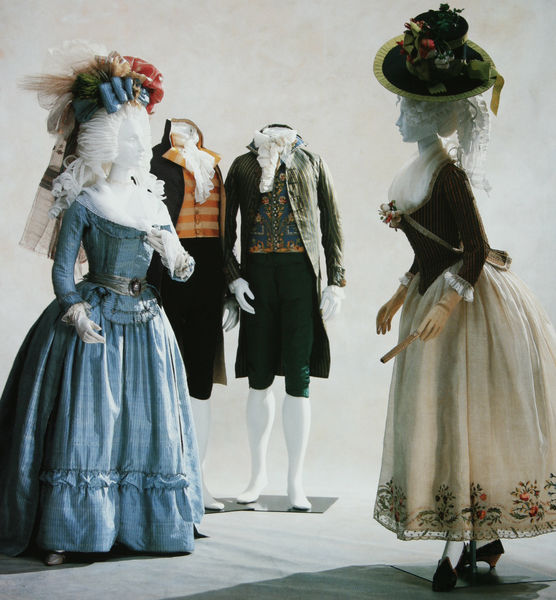
Titel: Kleid (Robe à l'anglaise); Herrenanzüge (Habit, Gilet, Culottes); Jacke (Pierrot) und Rock
Standort: Kyoto (Japan)
Institution: Kyoto Costume Institute
Schlagwörter: blau, gruppe, kopf, mann, schatten, weiß, frauen, gelb, grün, blume, blumen, braun, bunt, damen, decolte, frankreich, frau, frisur, grau, handschuh, hell, hut, hüte, kleid, kleider, licht, männer, orange, schmuck, schwarz, blüten, dame, gürtel, rot, schal, fächer, mode, muster, rock, schleife, hemd, hose, jacke, band, barock, falten, gesicht, haarschmuck, kleidung, kragen, hände, bestickt, gold, haare, kostüm, reich, stickerei, stoff, saum, schleifen, borte, dekoltee, locken, renaissance, rokoko, rosa, früchte, statue, perücke, ornage, taille, japan, mieder, röcke, schuhe, hosen, figuren, frack, bordüre, gestreift, streifen, rüschen, knie, knöpfe, weste, foto, fotografie, strümpfe, blumenmuster, jacken, mäntel, kopfputz, tasche, kleiderpuppen, modelle, puppe, puppen, damenhut, tracht, biedermeier, armreif, kostüme, garderobe, kniebundhose, kniebundhosen, bundhosen, absatz, perücken, kopfschmuck, umhängetasche, kniebund, kopflos, fraune, historisch, rücke, schals, barok, geischt, rüschenhemd, modefoto, modefotografie, stöckelschuhe, abendgarderobe, costume, barockkleidung, strümf, wadenstrümpfe, wschatten, abendgaderobe, frauenszene, siguren, adel verpflichtet